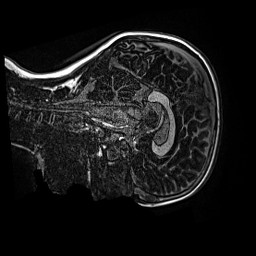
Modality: MP2RAGE
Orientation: sagittal
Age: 12
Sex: female
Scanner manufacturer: siemens
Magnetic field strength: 3 T
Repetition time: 4 s
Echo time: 0.00299 s